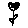
Label: flower